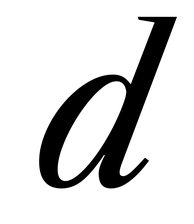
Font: LibreCaslonText-Italic_Italic